Field crop: maize
Growth stage: 2
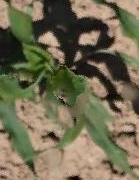
Species: maize